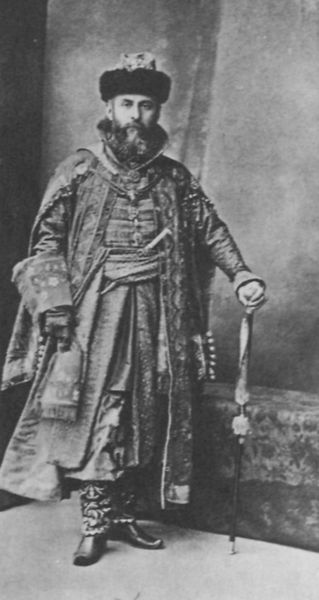
Titel: Graf Alexis Musin-Puschkin bei einem Kostümball
Künstler: Russischer Photograph
Schlagwörter: mann, weiß, grau, handschuh, handschuhe, hintergrund, hut, licht, nase, raum, schmuck, schwarz, blick, gürtel, haus, schirm, alt, bart, kappe, mütze, wand, augen, gesicht, kragen, mensch, messer, pelz, rahmen, stehen, vollbart, hals, portrait, porträt, boden, bestickt, figur, gold, mantel, reich, stehend, stoff, person, reiter, stock, fell, schärpe, sofa, gehstock, schuhe, stab, russland, mauer, kaiser, könig, foto, fotografie, photographie, truhe, groß, schwarz-weiss, uniform, adeliger, scherpe, stiefel, herrscher, beutel, krause, brokat, fürst, photo, tracht, stark, dolch, herzog, ganzkörperporträt, macht, besatz, gurt, fellmütze, pelzmütze, stellung, geldbeutel, pelzkappe, russe, schwar, graf, insignien, zar, prunkvoll, stifel, bärtiger, fellhut, textur, pumphosen, studioaufnahme, russischer fotograf, kosak, kosake, kasake, kolchose, pelzverbrämung, scharpe, tartar, tartare, tatare, zarewitsch, traditionelle kleidung